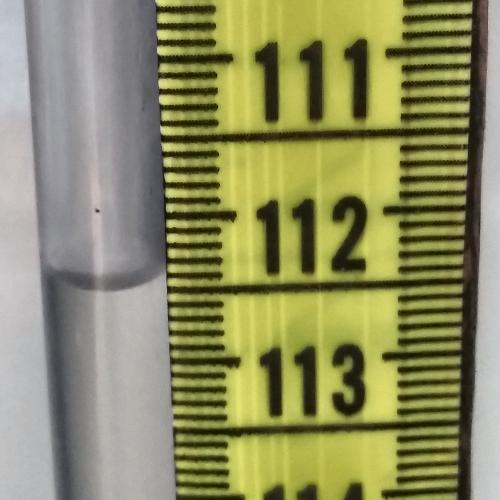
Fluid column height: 112.4 cm